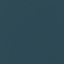
Land use / land cover: SeaLake